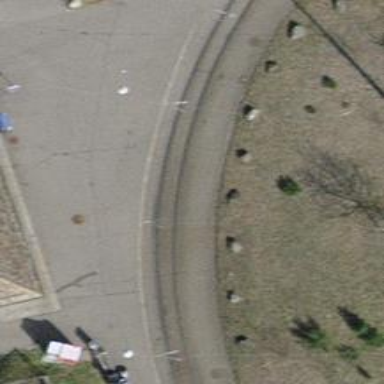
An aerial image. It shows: Block barrier.